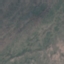
Land use / land cover: HerbaceousVegetation